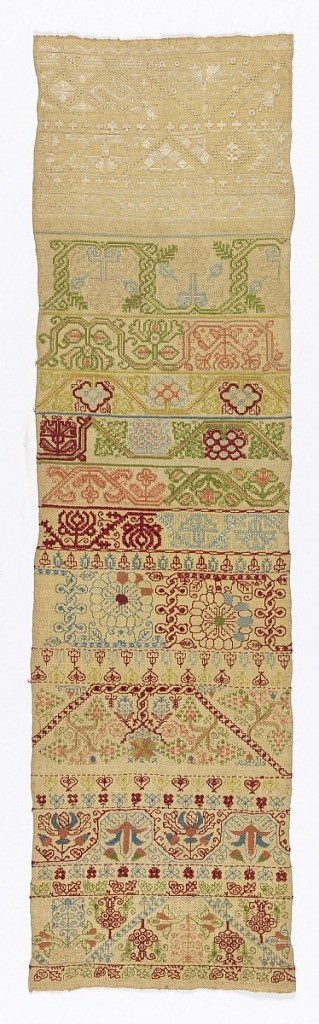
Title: Sampler
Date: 17th century
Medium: silk and linen embroidery on linen foundation Technique: embroidered in running, double running, stem, satin, chain, cross, montenegrin cross, buttonhole, overcasting, eyelet, herringbone (both sides), four-sided stitch and detached looping (buttonhole) stitches on plain weave foundation
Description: Bands of brightly colored pattern followed by white work.